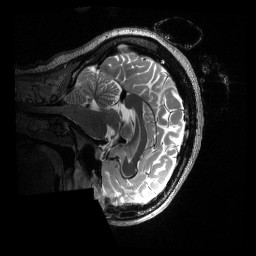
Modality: T2w
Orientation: sagittal
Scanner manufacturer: siemens
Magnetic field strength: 3 T
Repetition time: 3.2 s
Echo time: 0.563 s